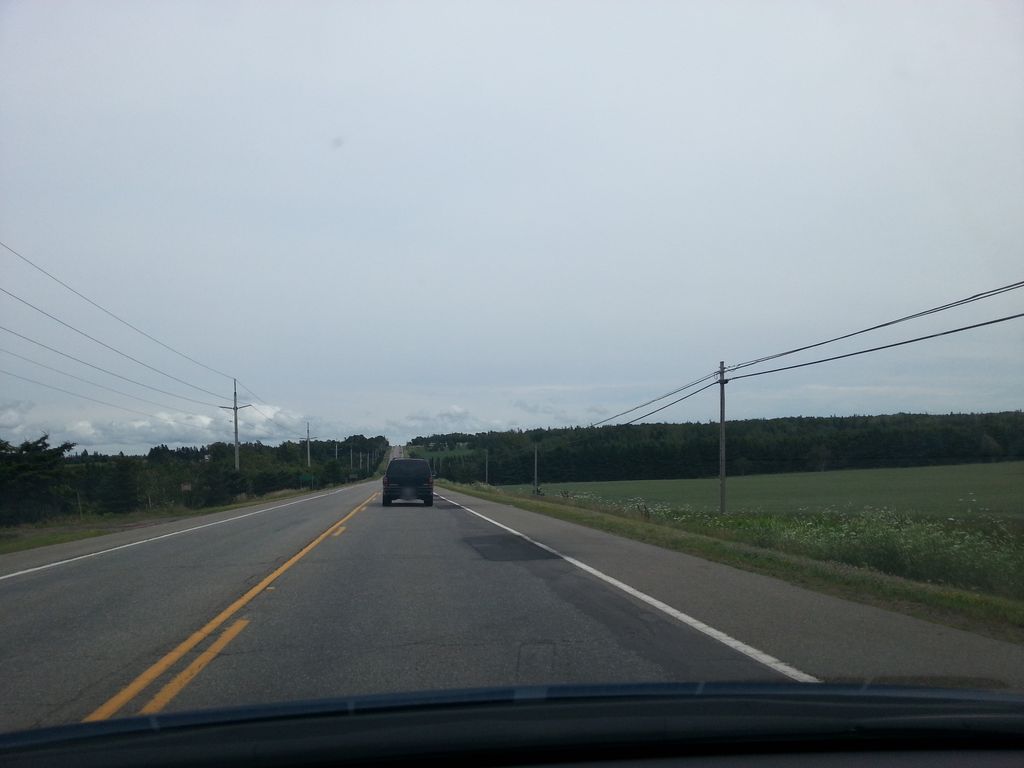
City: charlottetown